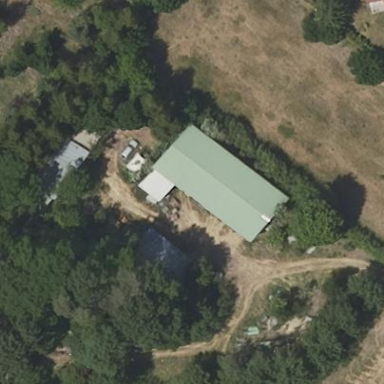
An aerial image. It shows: Shed building.